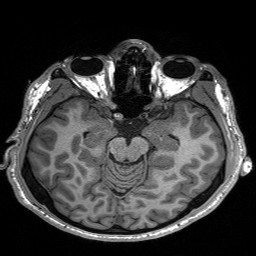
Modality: T1w
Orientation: coronal
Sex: male
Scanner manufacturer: siemens
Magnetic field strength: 3 T
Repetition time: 2.3 s
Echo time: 0.00197 s